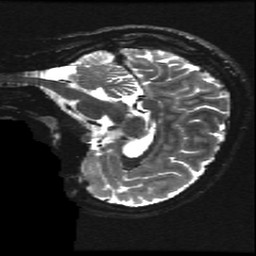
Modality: T2w
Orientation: sagittal
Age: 16
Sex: female
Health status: ill
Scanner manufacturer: ge
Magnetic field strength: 3 T
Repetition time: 7.5 s
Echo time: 0.1015 s